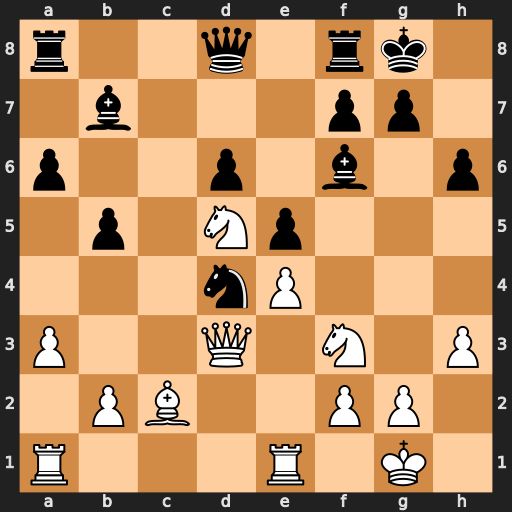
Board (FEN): r2q1rk1/1b3pp1/p2p1b1p/1p1Np3/3nP3/P2Q1N1P/1PB2PP1/R3R1K1
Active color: w
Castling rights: -
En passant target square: -
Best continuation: Nxd4 Bxd5 exd5